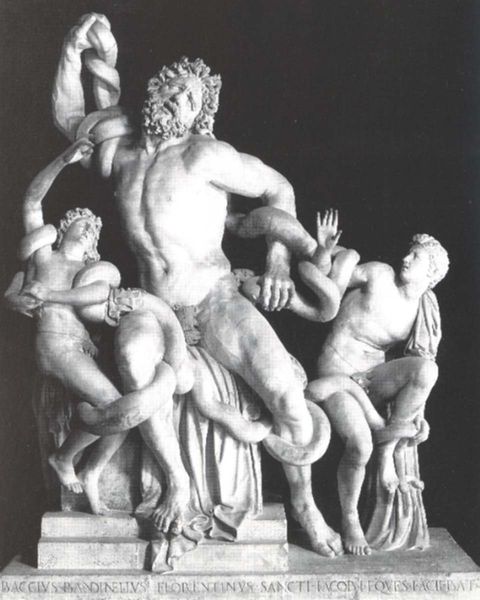
Titel: Laokoon (Kopie nach dem Laokoon von Belvedere)
Künstler: Baccio Bandinelli
Institution: Florenz, Uffizien
Schlagwörter: akt, gott, gruppe, kampf, mann, nackt, schatten, umhang, frau, licht, marmor, männer, bart, sockel, stein, tod, kind, vater, locken, kinder, skulptur, statue, schrift, treppe, stufe, bildhauerei, foto, gefangen, schwarzweiß, dynamik, schlange, mythologie, gedreht, rom, verzweiflung, jüngling, griechisch, mythologisch, priester, florenz, schlangen, winden, grieche, herkules, drama, söhne, ringen, latein, jünglinge, umschlungen, grppe, laokoon, hercules, schlnage, todeskampf, ild, würgeschlange, laokoongruppe, herrn, bartträger, laokaon